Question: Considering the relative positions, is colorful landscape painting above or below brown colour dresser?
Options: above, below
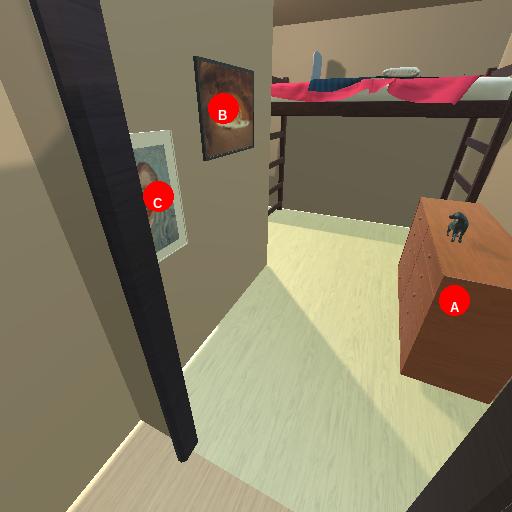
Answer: above